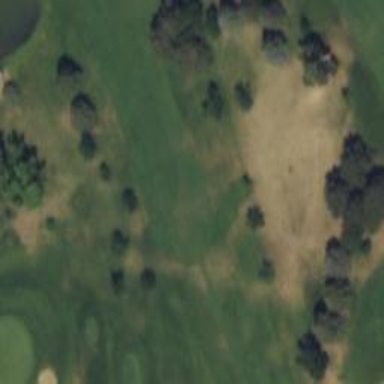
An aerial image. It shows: Golf hole.